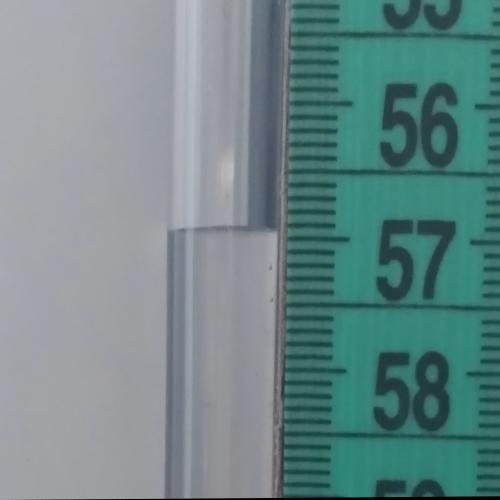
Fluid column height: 56.9 cm